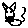
Label: cat